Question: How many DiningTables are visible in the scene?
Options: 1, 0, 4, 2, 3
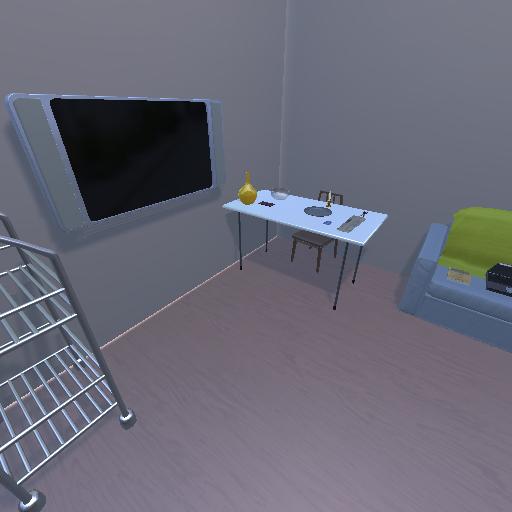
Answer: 1